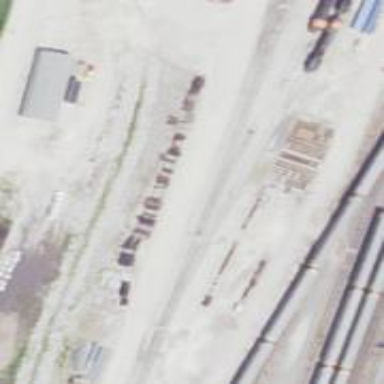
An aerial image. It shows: View of railway yard.